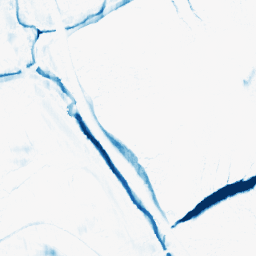
Category: morphological
Decomposition family: morphological_ellipse
Decomposition parameters: operation: closing
width: 20
height: 5
Upsampling method: regularized
Upsampling parameters: scale: 4
lambda_reg: 0.01
Upsampling scale: 4